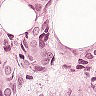
Metastatic tissue present: yes